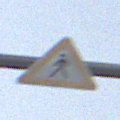
Verkehrszeichen: FussgaengerRechts
Umgebung: Outdoor, Nature
Tageszeit: MorningAfternoon
Wetter: PartlyCloudy
Licht: Natural
Jahreszeit: NotSpecified
Kontrast: HighContrast